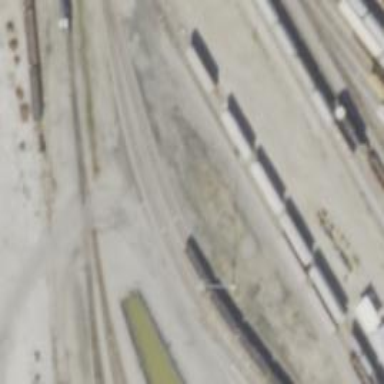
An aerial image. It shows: Railway yard used for servicing trains.